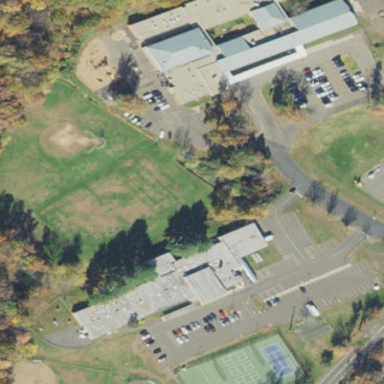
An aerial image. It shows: School.